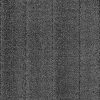
Atmospheric dust classification: dusty